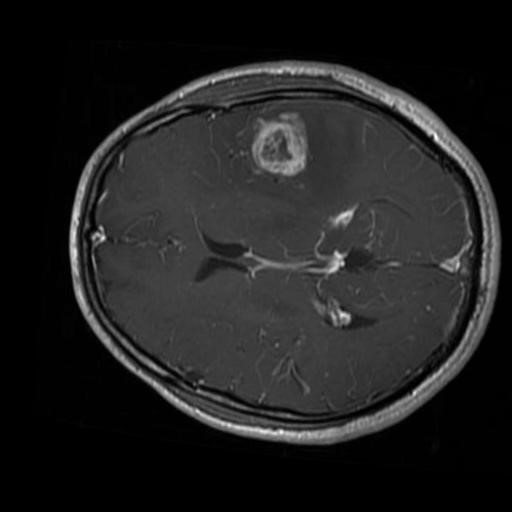
Label: brain_glioma